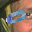
Label: 0